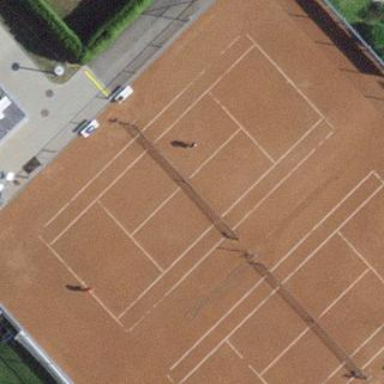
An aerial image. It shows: Tennis court on the leisure land pitch.